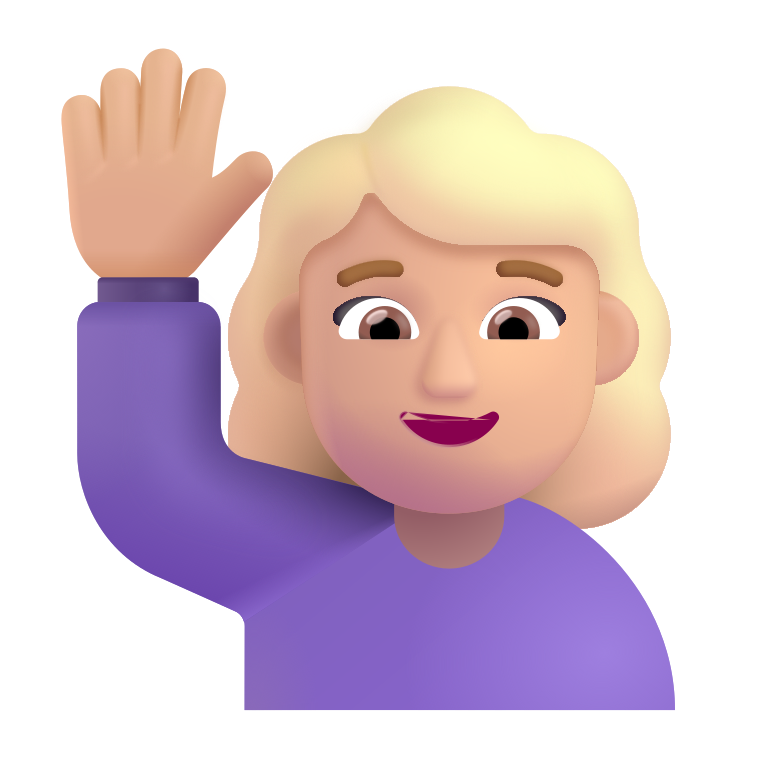
woman raising hand color  light